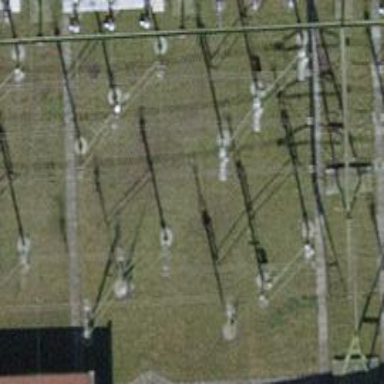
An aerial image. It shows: Switch used for power control.